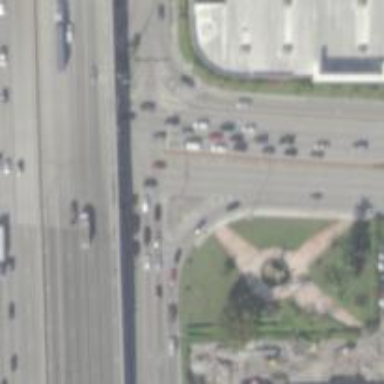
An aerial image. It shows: Traffic island located on footway.